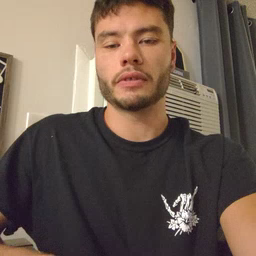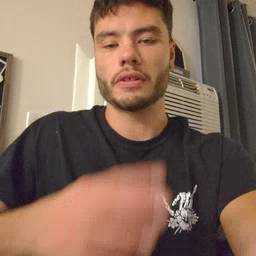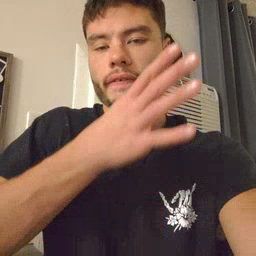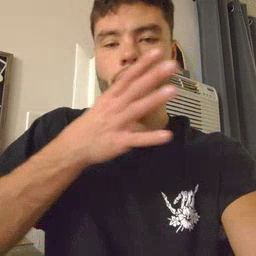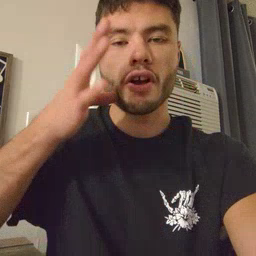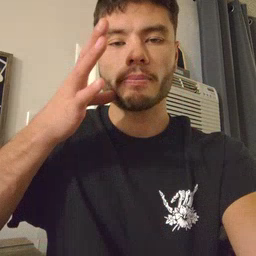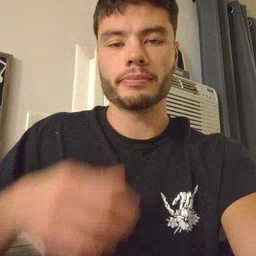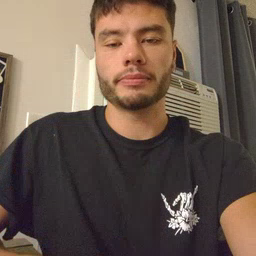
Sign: farm